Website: lowes
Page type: billing-address
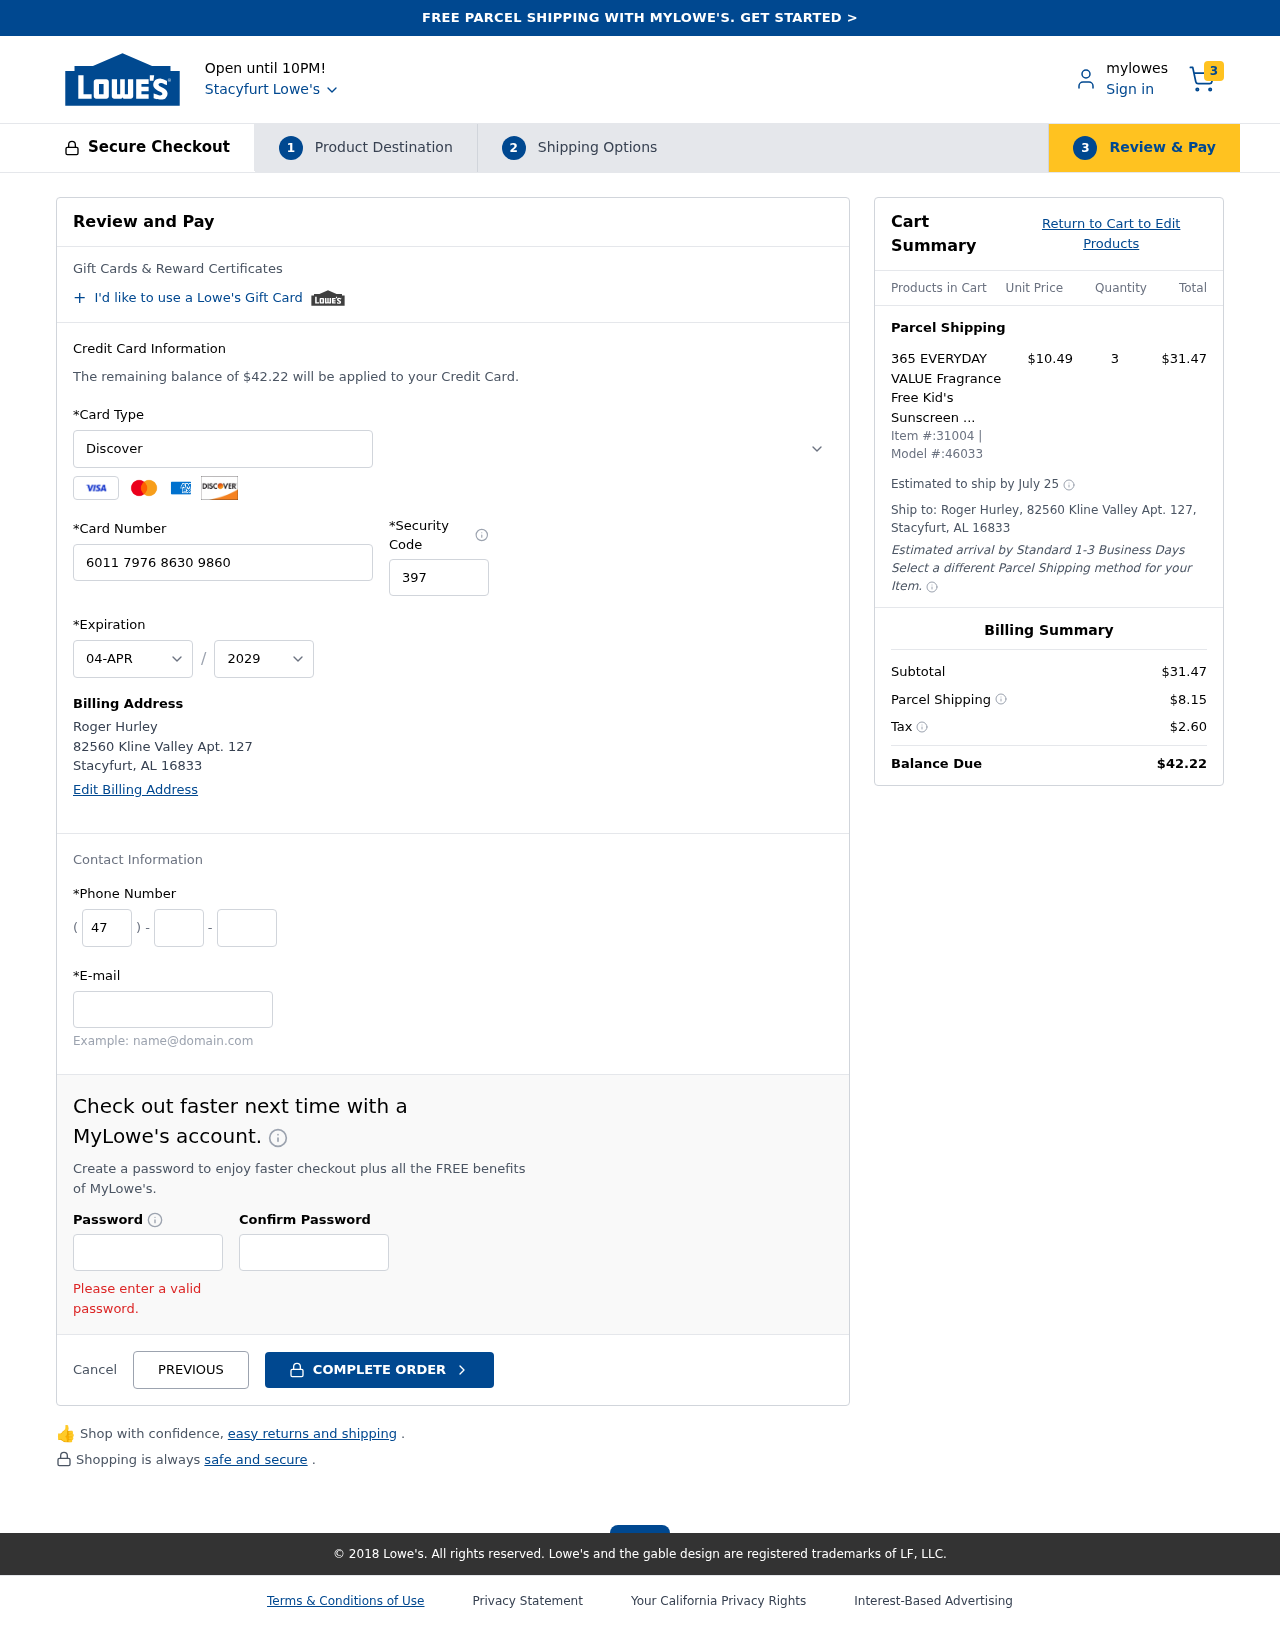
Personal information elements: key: PII_CARD_CVV
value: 397
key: PII_CARD_EXPIRY_MONTH
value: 04
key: PII_CARD_EXPIRY_YEAR
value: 29
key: PII_CARD_NUMBER
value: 6011 7976 8630 9860
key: PII_CARD_TYPE
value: Discover
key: PII_CITY
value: Stacyfurt
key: PII_CITY_STATE_ZIP
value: Stacyfurt, AL 16833
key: PII_EMAIL
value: roger_hurley@yahoo.com
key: PII_FULLNAME
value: Roger Hurley
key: PII_PHONE_AREA
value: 477
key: PII_PHONE_PREFIX
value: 513
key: PII_PHONE_SUFFIX
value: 4160
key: PII_STREET
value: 82560 Kline Valley Apt. 127
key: PII_FULLNAME2
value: Roger Hurley
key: PII_STREET2
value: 82560 Kline Valley Apt. 127
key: PII_CITY_STATE_ZIP2
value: Stacyfurt, AL 16833
Product elements: key: PRODUCT1_NAME
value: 365 EVERYDAY VALUE Fragrance Free Kid's Sunscreen SPF 50, 5.3 OZ
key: PRODUCT1_PRICE
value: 10.49
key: PRODUCT1_QUANTITY
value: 3
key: PRODUCT_ITEM_NUMBER
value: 31004
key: PRODUCT_MODEL_NUMBER
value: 46033
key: PRODUCT1_LINE_TOTAL
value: $31.47
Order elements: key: ORDER_NUM_ITEMS
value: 3
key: ORDER_TOTAL
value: $42.22
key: ORDER_SHIPPING_DATE
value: July 25
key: ORDER_SUBTOTAL
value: $31.47
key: ORDER_SHIPPING_COST
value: $8.15
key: ORDER_TAX
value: $2.60